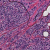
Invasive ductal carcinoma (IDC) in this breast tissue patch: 1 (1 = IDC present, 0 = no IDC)